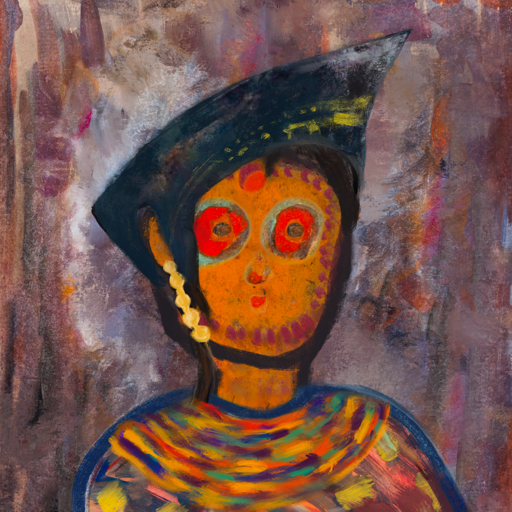
Background: Hypocrite, Head And Neck Front: Doll, Face Front: Sisters, Bust: Mother_And_Son_Mother, Hair Front: Roy_Bahadur, Head Accessory: Irani, Second Necklace: An_Impression_2, Necklace: Blank, Baby: Blank